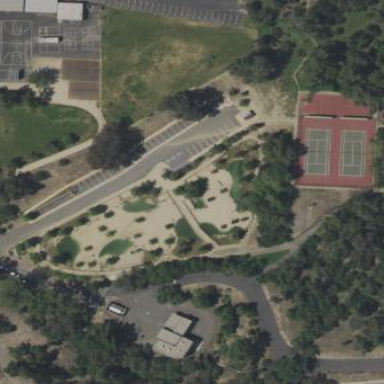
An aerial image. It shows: Dog park with compacted surface.